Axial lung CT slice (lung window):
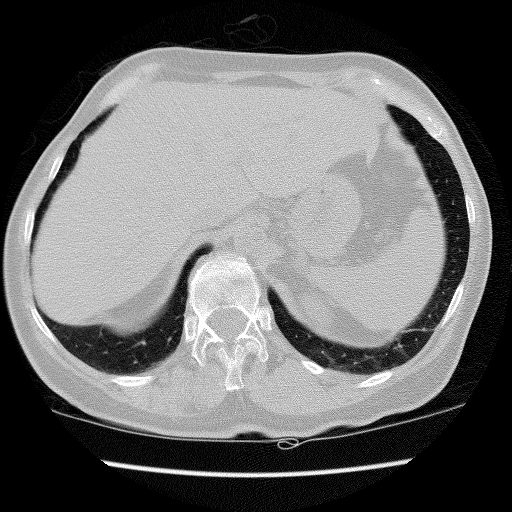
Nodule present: no